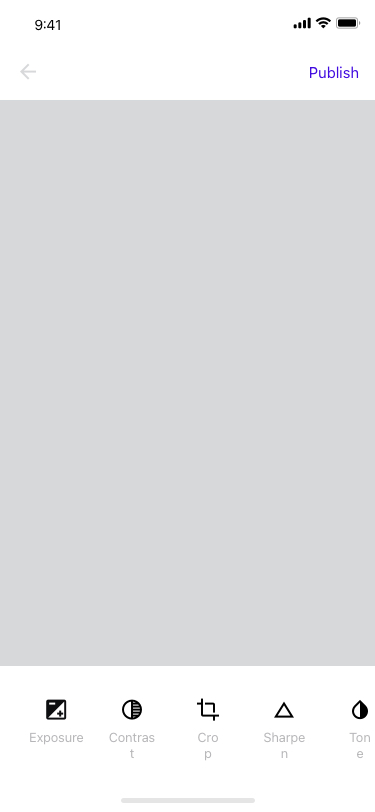
Text in this UI design:
Exposure
Contrast
Crop
Sharpen
Tone
Publish